Field crop: maize
Growth stage: 2
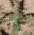
Species: atriplex